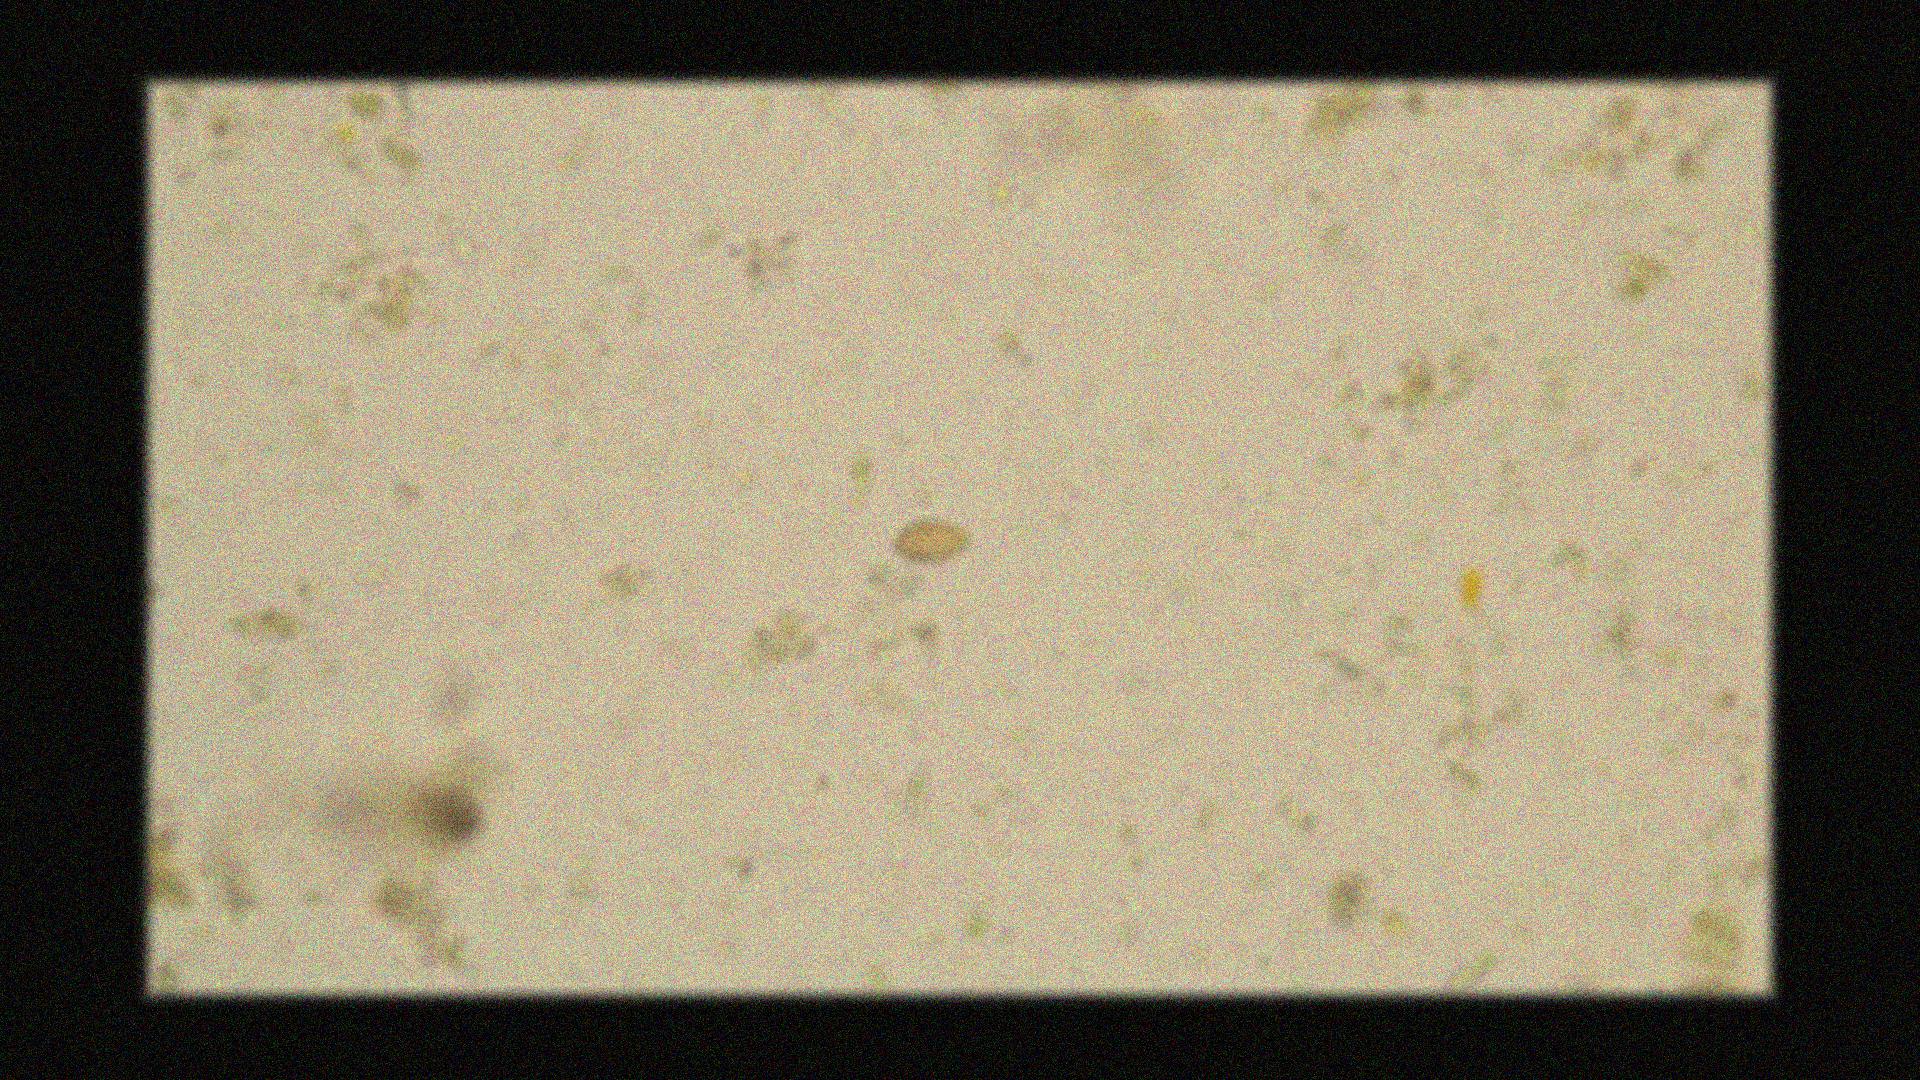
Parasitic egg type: Opisthorchis viverrine